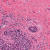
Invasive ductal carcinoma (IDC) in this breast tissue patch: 0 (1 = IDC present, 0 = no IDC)